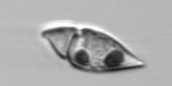
Label: Amphidinium